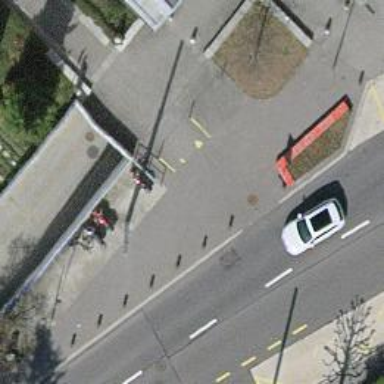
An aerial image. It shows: Bollard barrier.